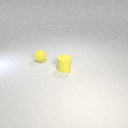
small yellow rubber sphere to the left of small yellow rubber cylinder